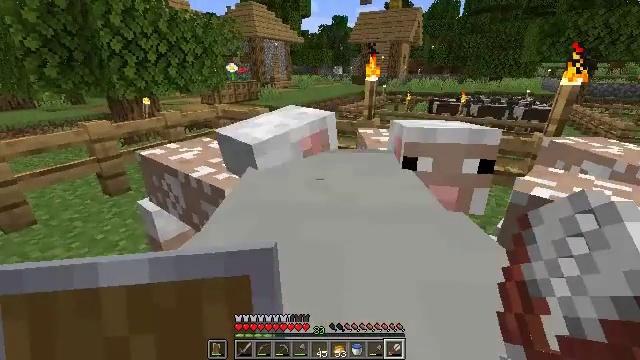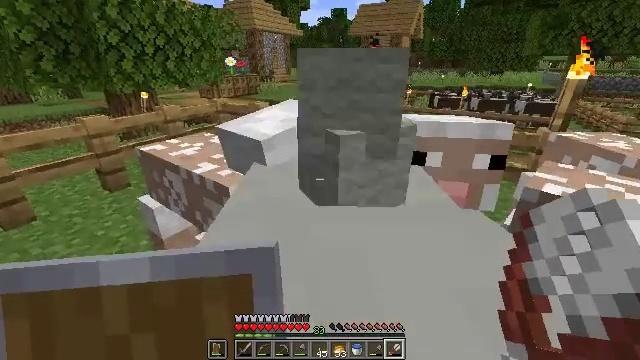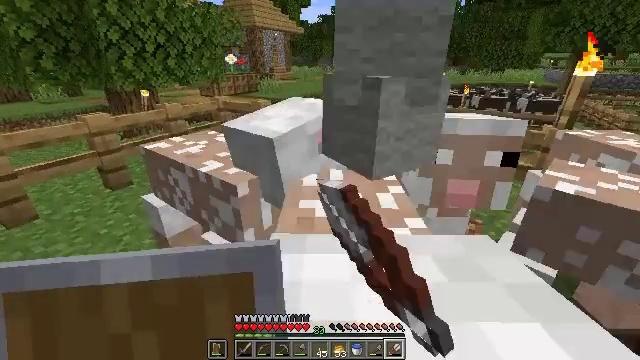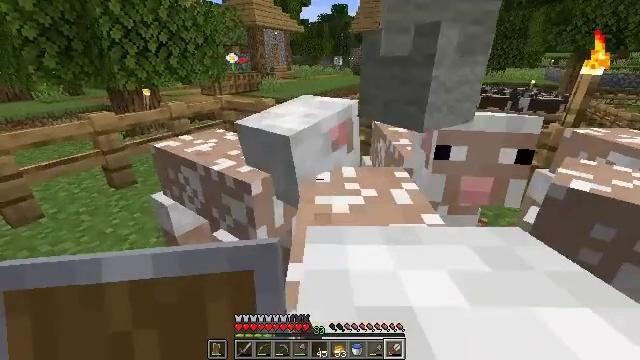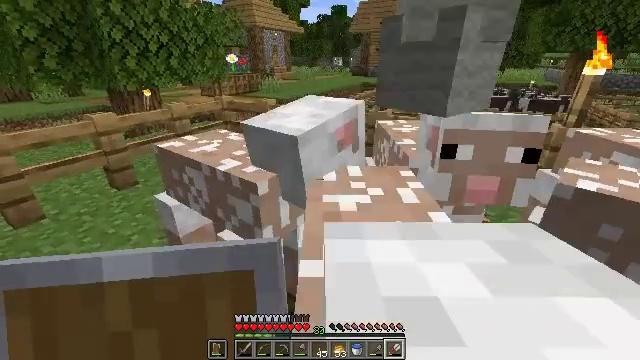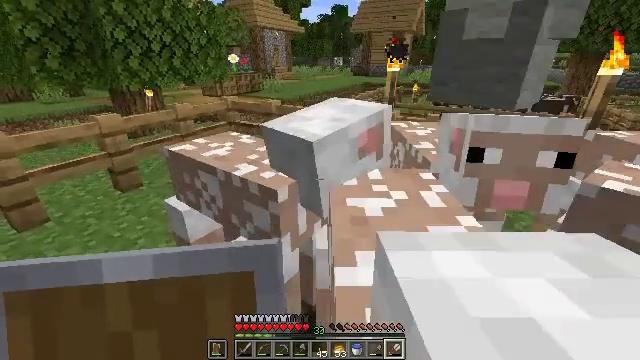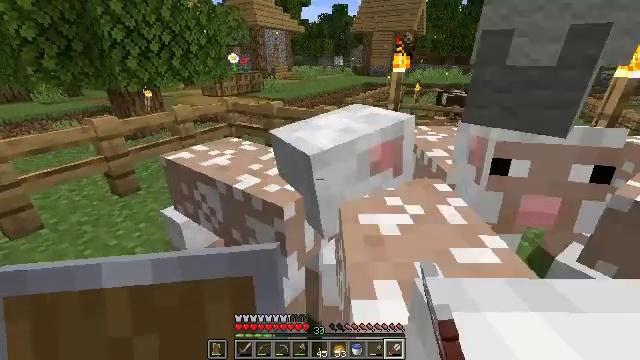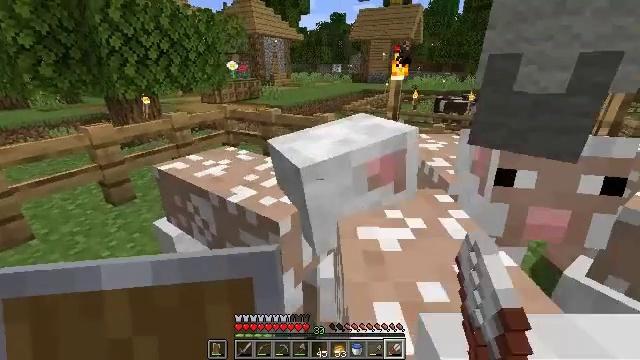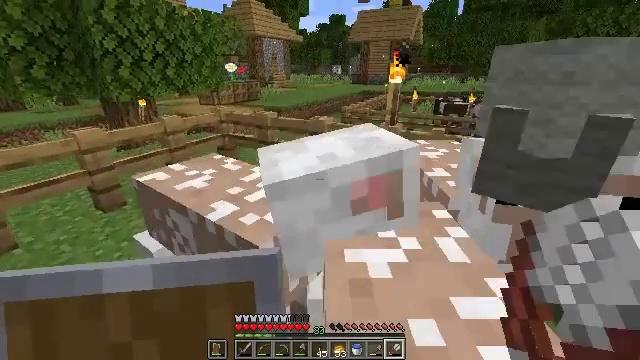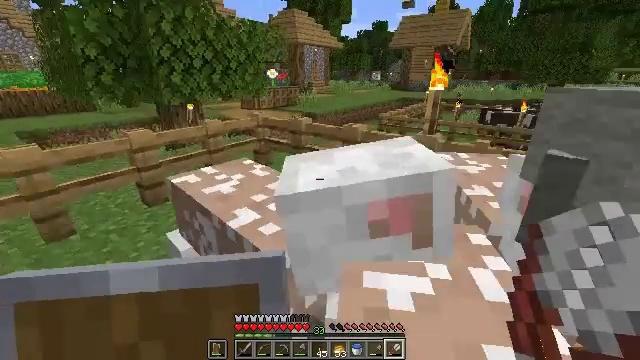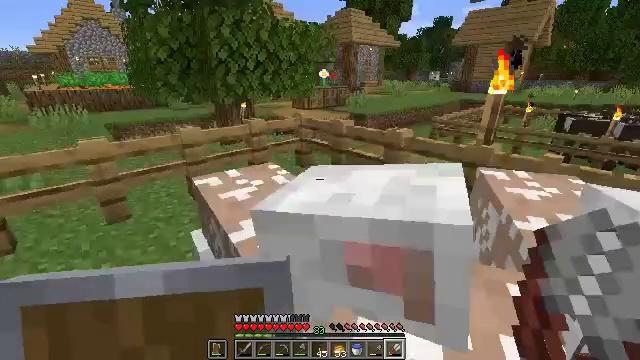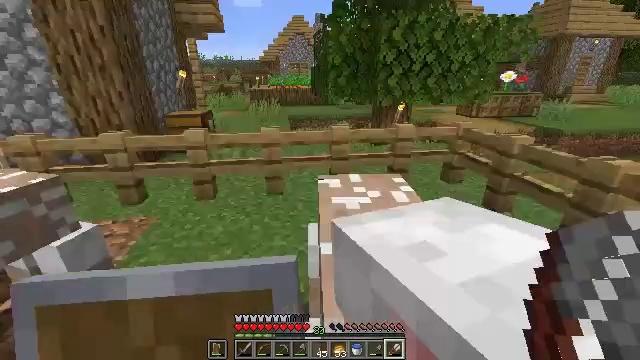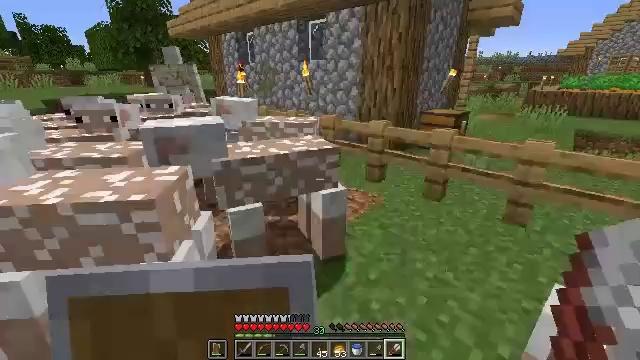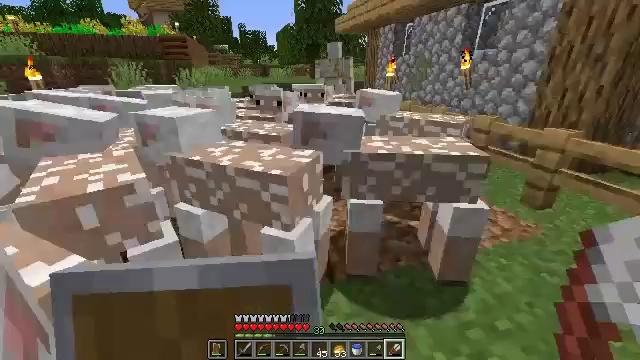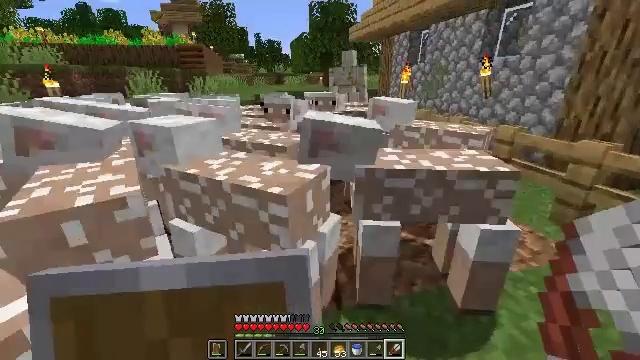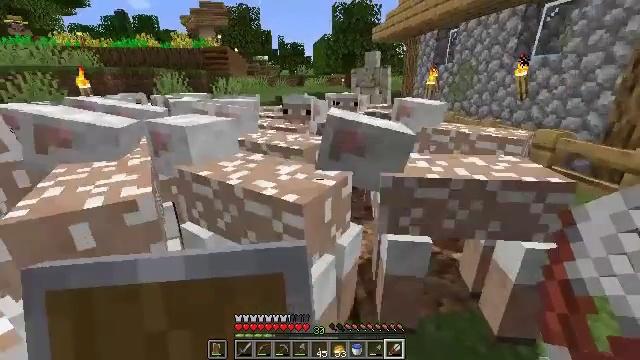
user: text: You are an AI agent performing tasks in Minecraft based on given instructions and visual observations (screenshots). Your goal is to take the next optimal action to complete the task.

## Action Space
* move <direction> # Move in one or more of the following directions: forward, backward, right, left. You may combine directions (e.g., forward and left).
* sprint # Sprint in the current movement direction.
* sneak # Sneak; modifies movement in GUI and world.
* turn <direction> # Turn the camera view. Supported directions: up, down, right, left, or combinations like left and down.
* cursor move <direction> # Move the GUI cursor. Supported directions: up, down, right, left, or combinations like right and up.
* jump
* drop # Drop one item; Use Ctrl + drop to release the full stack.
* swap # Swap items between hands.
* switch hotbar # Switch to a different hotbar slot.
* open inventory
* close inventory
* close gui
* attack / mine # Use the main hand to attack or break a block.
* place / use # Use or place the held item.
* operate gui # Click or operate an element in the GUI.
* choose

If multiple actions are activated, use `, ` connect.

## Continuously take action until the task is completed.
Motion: motion action
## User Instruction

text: Break the oak trapdoor to collect it.
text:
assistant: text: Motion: turn down, use / place
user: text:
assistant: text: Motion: use / place
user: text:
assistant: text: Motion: use / place
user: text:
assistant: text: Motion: no_op
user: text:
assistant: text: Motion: no_op
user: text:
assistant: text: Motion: move forward
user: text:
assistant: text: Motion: move forward and move right, turn up
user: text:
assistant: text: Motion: move forward and move right
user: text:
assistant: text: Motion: move forward and move right, turn left and up
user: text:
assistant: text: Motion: move forward and move right, turn left
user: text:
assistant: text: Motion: move forward and move right, turn left
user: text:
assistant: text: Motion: move forward, turn left
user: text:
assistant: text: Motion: move forward, turn left and down
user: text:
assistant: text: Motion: move forward, turn left and up
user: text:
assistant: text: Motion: move forward, turn left
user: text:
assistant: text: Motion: move forward, turn left
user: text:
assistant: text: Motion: move forward
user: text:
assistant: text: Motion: move forward
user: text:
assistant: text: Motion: move forward, turn down
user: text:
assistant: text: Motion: move forward, turn up
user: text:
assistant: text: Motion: move forward, turn left and up
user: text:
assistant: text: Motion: move forward
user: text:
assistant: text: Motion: move forward, turn left
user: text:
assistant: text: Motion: move forward, turn left
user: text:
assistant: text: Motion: move forward, turn left
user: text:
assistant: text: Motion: move forward
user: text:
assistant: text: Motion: move forward, turn left and up
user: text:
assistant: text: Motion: move forward, turn left
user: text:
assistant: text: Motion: move forward
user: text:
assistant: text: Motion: move forward